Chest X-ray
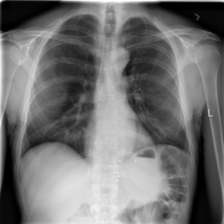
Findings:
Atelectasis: negative
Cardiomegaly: negative
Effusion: negative
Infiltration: positive
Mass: negative
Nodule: negative
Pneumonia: negative
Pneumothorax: negative
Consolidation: negative
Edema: negative
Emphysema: negative
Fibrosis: negative
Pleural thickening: negative
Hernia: negative